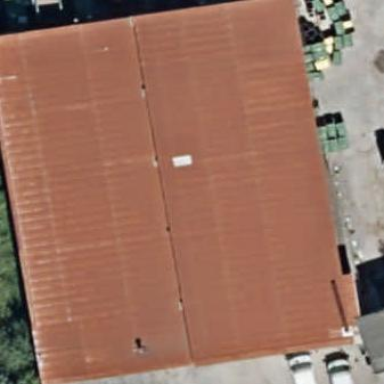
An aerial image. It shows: Industrial building.